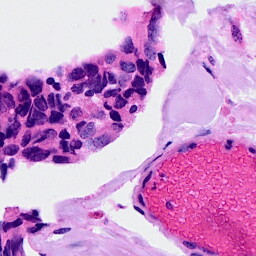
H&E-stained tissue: Breast